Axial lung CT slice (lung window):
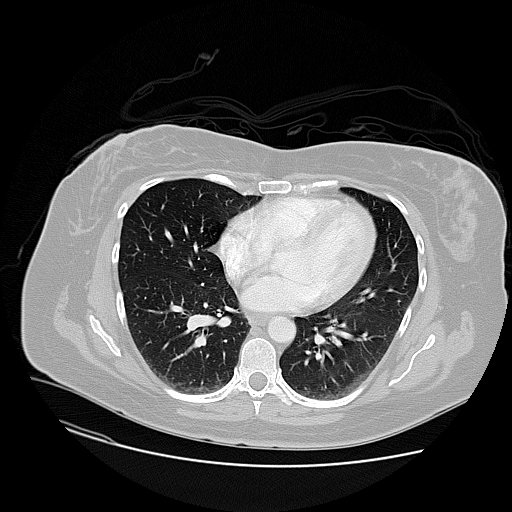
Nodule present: no